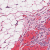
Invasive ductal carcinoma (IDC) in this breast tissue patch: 1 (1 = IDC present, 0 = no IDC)